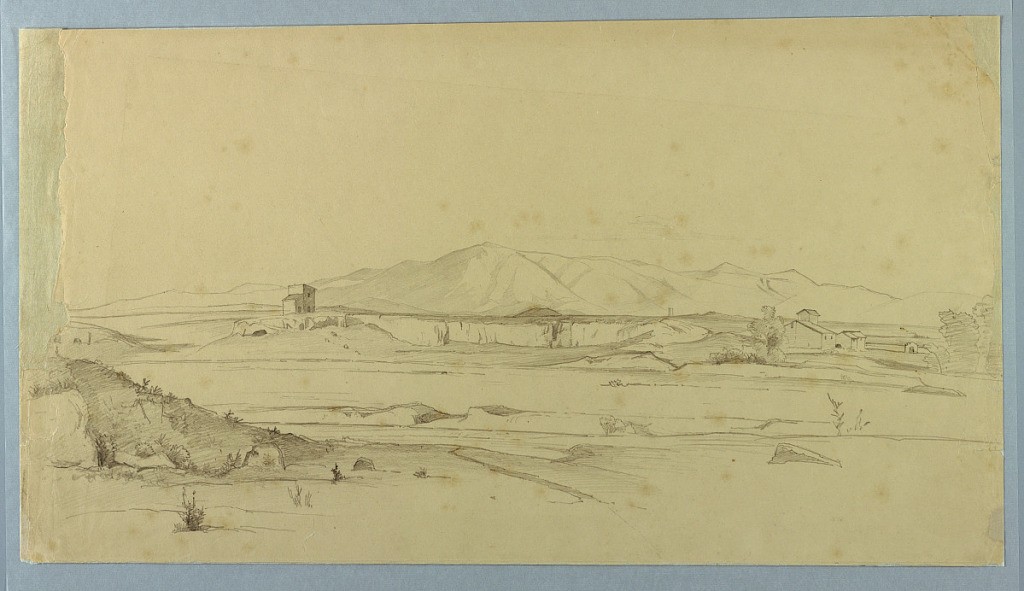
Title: Study of landscape
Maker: William Stanley Haseltine, American, 1835–1900
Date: ca. 1855
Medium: Graphite on paper
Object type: Drawing
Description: Sketch of a landscape with buildings in the center and mountains in the background.